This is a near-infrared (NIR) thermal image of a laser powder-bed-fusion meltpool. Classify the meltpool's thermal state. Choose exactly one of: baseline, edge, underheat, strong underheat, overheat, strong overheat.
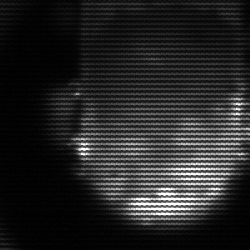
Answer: baseline